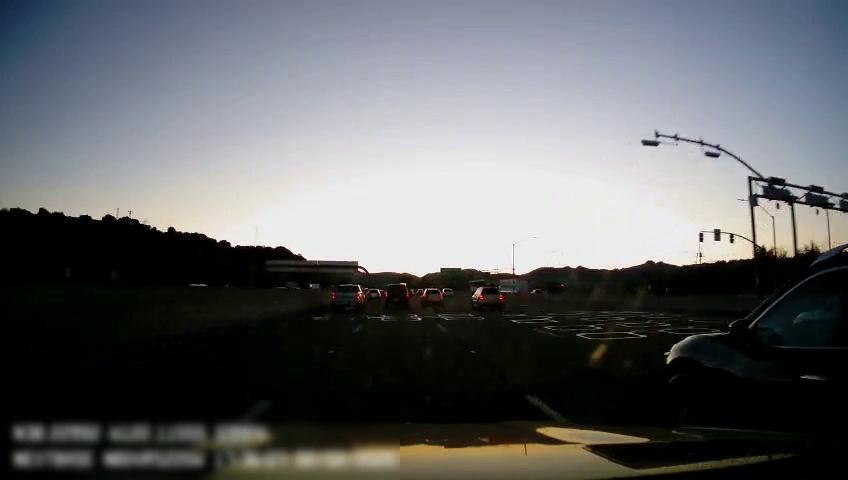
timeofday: Dusk/Dawn/Twilight
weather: Sunny
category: Drivable Space
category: Vehicles | Other LV
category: Vehicles | SUV
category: Vehicles | SUV
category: Vehicles | SUV
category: Vehicles | Truck
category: Vehicles | Car
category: Vehicles | Car
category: Vehicles | Car
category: Vehicles | Car
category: Lanes | Alternate Lane
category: Lanes | Current Lane
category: Lanes | Current Lane
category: Lanes | Alternate Lane
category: Traffic | Lights
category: Traffic | Lights
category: Traffic | Lights
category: Traffic | Lights
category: Traffic | Lights